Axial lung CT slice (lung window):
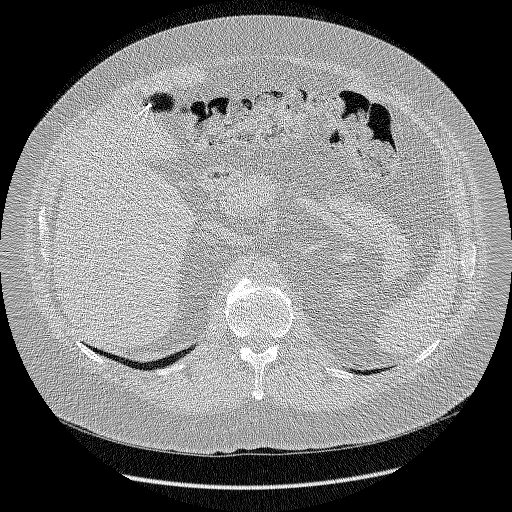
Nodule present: no